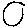
Label: circle